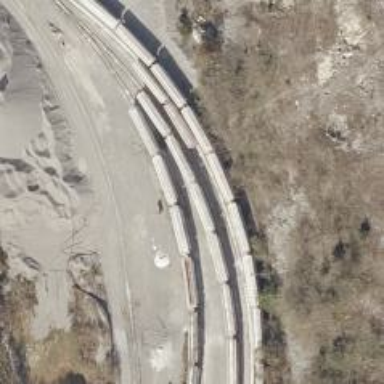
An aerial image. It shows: Rail spur service used for transporting aggregate.